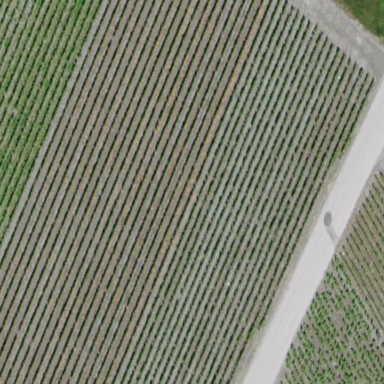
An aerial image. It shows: Vineyard where grapes are grown.